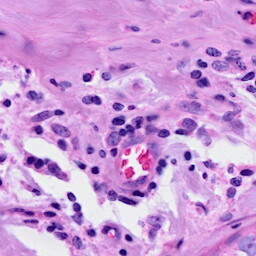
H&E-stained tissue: Breast